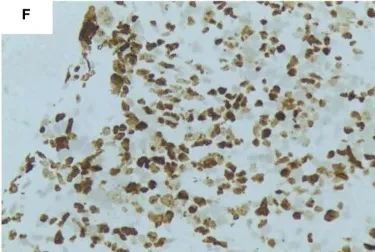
Immunohistochemical images of the pulmonary blastoma patient. (F) Ki-67 positive (Microscopic magnificationx200).
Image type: pathology (immunostaining)